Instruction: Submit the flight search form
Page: home
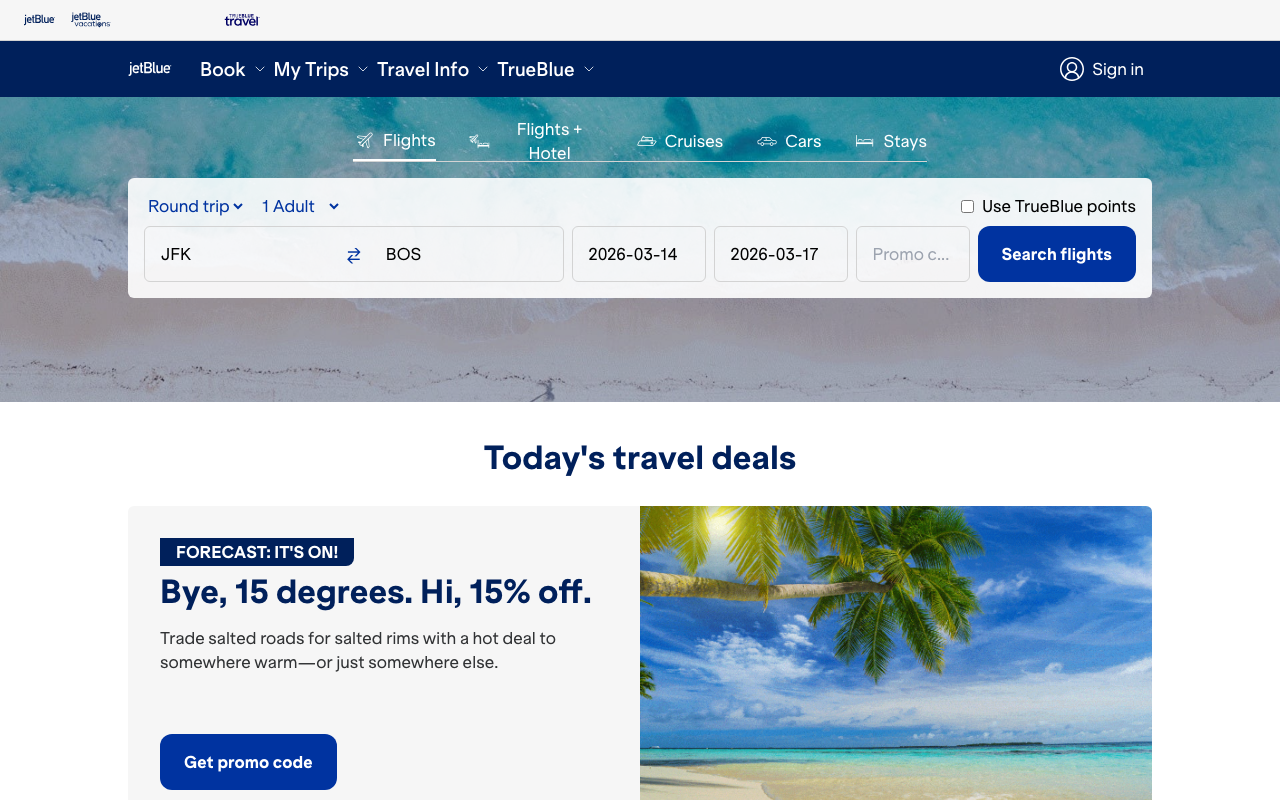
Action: click